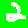
Digit: 2